Question: I have the following tables:
'''
CREATE TABLE Salesperson
(
id INT,
name VARCHAR(30),
age INT,
salary INT,
PRIMARY KEY (id)
);
CREATE TABLE Orders
(
Number INT,
ORDER_DATE DATE,
cust_id INT,
salesperson_id INT,
Amount INT,
PRIMARY KEY (Number),
FOREIGN KEY (salesperson_id) REFERENCES Salesperson (id)
);
'''
I would describe the foreign key relationship as a relationship between the referencing (child) table 'Orders' to the referenced (parent) table 'Salesperson'.
However, MySQL Workbench describes the relationship as a relationship between the referencing table (child) table 'Orders' to the referenced table (parent table) 'Salesperson'.
Is it me, or MySQL Workbench that has it backward? An explanation would be appreciated.

I found this definition of "Mandatory" under the MySQL Workbench docs:
The Mandatory checkboxes are used to select whether the referencing table and the referenced table are mandatory. By default, both of these constraints are true (indicated by the checkboxes being checked).
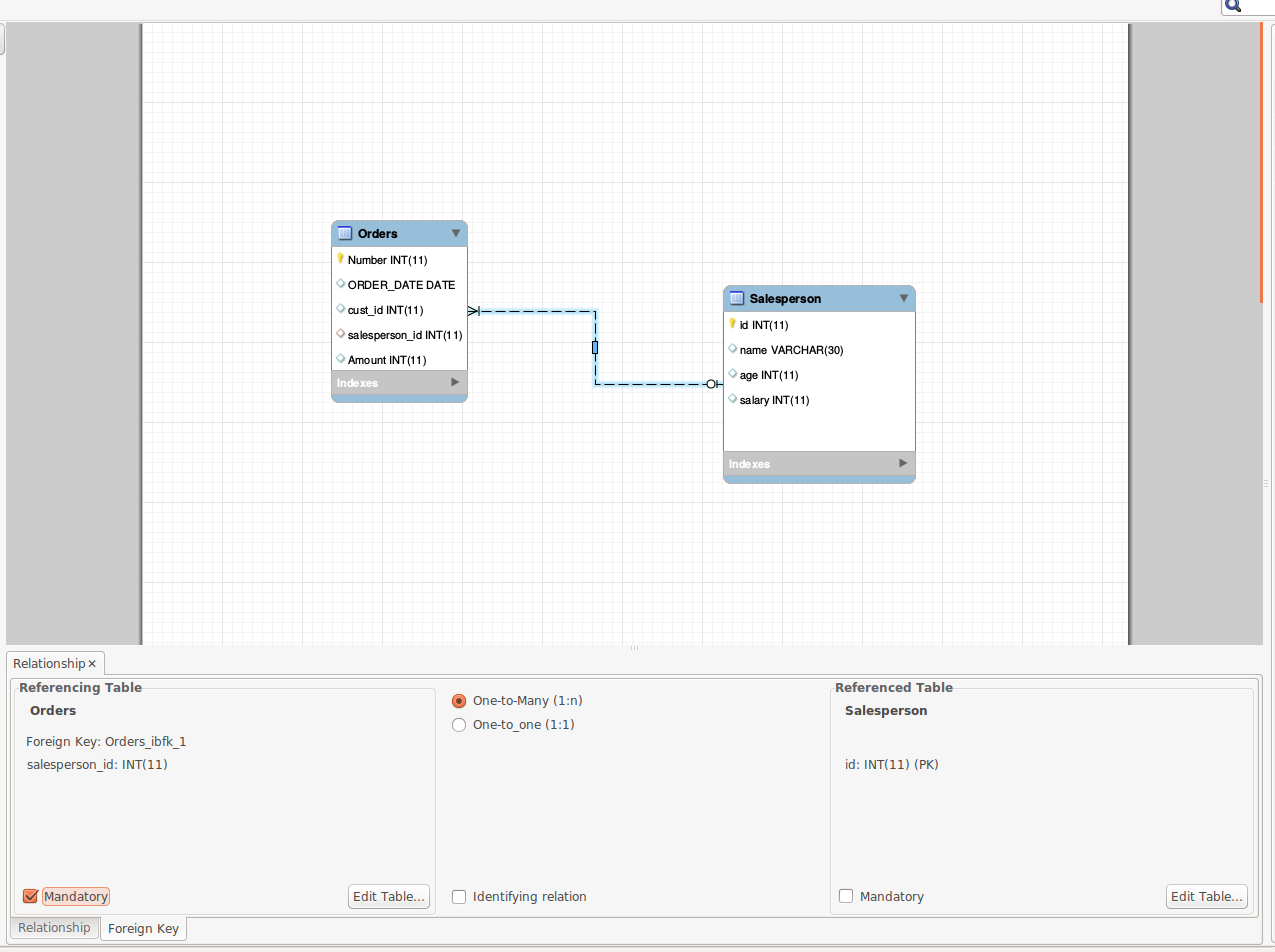
Answer: The relationship is in both directions. Or, you can think of it as two halves of the same relationship.
A foreign key relationship like this typically called 'one-to-many', rather than 'many-to-one'. MySQL workbench is referring to it using the normative pattern.
why is 'Orders.salesperson_id' mandatory, while 'Salesperson.id' non-mandatory? 'Salesperson.id' is a primary key, and 'Orders.salesperson_id' is not a primary key, so wouldn't the check boxes be reversed?
I'm not familiar with the checkboxes in MySQL workbench.
As Mike Lischke points out in his comment, what we're concerned with at the Entity-Relationship modeling level is the "cardinality" of the relationship. Basically, we're asking the questions, Do we that an Order be related to a Salesperson? That is, can we have an Order that is related to a Salesperson?
Can we have Salesperson that is related to an Order?
And obviously we've already answered the questions, can a Salesperson be related to more than one Order? Can an Order be related to more than one Salesperson? That's how we determined that this is a one-to-many relationship. Now we're just further refining the cardinality.
I think the "Mandatory" checkbox in the UI is meant to answer the question: Can we create an instance of Salesperson that is related to an Order, or do we a Salesperson to be related to at least one Order?
Again, the questions make sense if we view this as relationships we're asking questions about. We're asking questions about the relationship from Salesperson to Order, and also about the relationship from Order to Salesperson.
Based on the answers to our questions, we mark 'Order.salesperson_id' as "mandatory" to indicate that we are going to that an Order be related to a Salesperson. We mark the other direction of the relationship as "non-mandatory" to indicate that we are going to require that a Salesperson be related to an Order.